Question: Consider the following C# code:
'''
string s = System.IO.File.ReadAllText("C:\_Temporary\MyFile.txt");
var reg = new System.Text.RegularExpressions.Regex(""Second" -- (.+)");
var val = reg.Match(s).Groups[1].Value;
'''
or this in VB.NET:
'''
Dim s = System.IO.File.ReadAllText("C:\_Temporary\MyFile.txt")
Dim reg = New System.Text.RegularExpressions.Regex("""Second"" -- (.+)")
Dim val = reg.Match(s).Groups(1).Value
'''
And the contents of 'C:\_Temporary\MyFile.txt':
> "First" -- here is my first item."Second" -- here is my second item."Third" -- here is my third item.
If the RegEx meta-character '.' excludes all line-ending characters (and, indeed, is preventing the match from returning the rest of the contents below '"Second" -- here is my second item.'), why is it that 'val' ends with a carriage return ('
')?

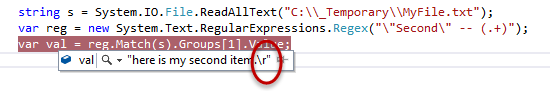
Answer: According to <URL>, the '.' is a "Wildcard: Matches any single character except '
'.